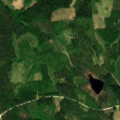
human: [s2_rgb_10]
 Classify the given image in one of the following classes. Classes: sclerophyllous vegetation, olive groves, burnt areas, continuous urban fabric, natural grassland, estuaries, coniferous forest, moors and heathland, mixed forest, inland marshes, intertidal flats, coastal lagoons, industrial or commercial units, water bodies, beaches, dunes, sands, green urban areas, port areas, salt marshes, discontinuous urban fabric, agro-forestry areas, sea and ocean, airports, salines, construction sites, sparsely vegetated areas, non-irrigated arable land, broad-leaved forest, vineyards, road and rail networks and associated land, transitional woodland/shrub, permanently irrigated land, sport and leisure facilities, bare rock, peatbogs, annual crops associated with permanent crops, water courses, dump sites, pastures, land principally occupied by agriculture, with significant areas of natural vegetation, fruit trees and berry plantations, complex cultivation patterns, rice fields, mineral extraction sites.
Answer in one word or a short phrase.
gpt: coniferous forest, mixed forest, transitional woodland/shrub